Field crop: maize
Growth stage: 2
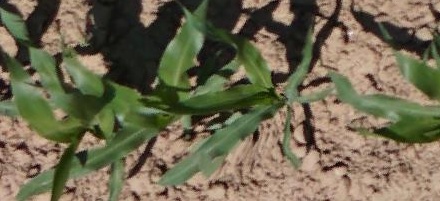
Species: maize